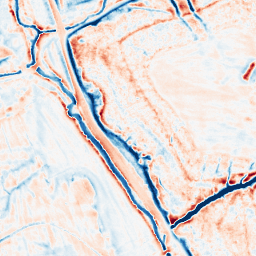
Category: edge_preserving
Decomposition family: guided
Decomposition parameters: radius: 4
eps: 0.01
Upsampling method: bilinear
Upsampling parameters: scale: 4
Upsampling scale: 4